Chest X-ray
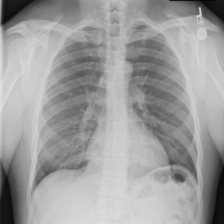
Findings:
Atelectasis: negative
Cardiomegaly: negative
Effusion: negative
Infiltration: negative
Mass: negative
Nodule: negative
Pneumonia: negative
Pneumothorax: negative
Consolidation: negative
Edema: negative
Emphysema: negative
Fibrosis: negative
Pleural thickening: negative
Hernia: negative